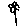
Label: flower